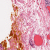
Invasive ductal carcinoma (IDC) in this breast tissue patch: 0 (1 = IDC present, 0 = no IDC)